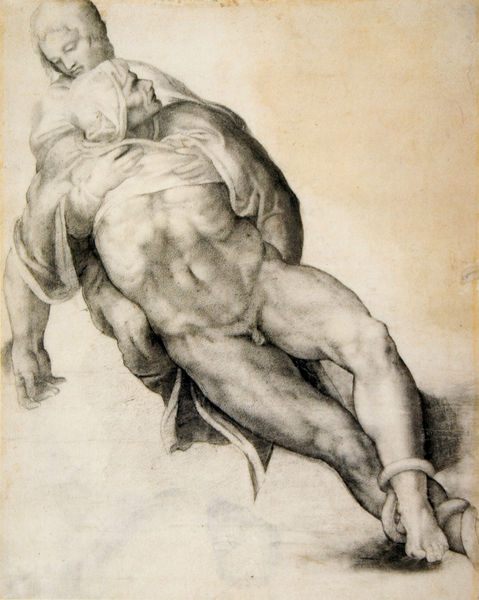
Titel: Eine Seele wird von einem Engel gerettet
Standort: Windsor
Institution: Windsor Castle, Royal Collection
Schlagwörter: akt, feder, fuß, hand, körper, mann, nackt, schatten, weiß, gelb, mädchen, ocker, brust, frau, geste, grau, licht, profil, schwarz, skizze, stützen, unterhalten, zeichnung, schleier, tuch, beige, haube, mütze, arm, arme, falten, halten, stehen, tod, tragen, hände, öl, gewand, haare, tücher, paar, renaissance, rosa, schräg, fliegen, engel, beine, fesseln, papier, studie, schleppen, grafik, graphik, ziehen, kraft, muskeln, festhalten, bauch, wange, knie, schenkel, wade, fallen, penis, kohle, seil, rippen, druck, radierung, stich, gefangen, schwarzweiß, verletzt, schlange, bleistift, entwurf, flecken, diagonal, leib, jesus, muskel, stark, heben, naturalistisch, maria, gefangener, brustkorb, kräftig, rettung, schwach, gel, fessel, michelangelo, vorzeichnung, leonardo, da vinci, gefesselt, stürzend, stufie, getragen, goliath, entführen, ann, kraftlos, knote, tad, knot